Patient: sex M, age 52
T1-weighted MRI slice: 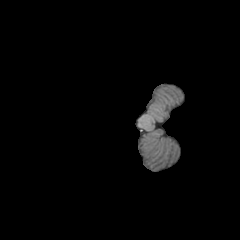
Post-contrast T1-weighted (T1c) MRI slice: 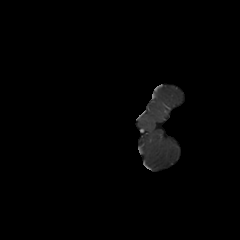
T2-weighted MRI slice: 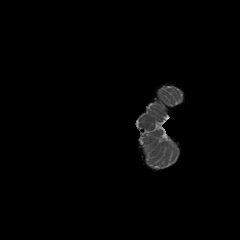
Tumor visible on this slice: no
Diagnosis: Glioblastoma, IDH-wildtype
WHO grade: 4